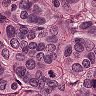
Metastatic tissue present: yes